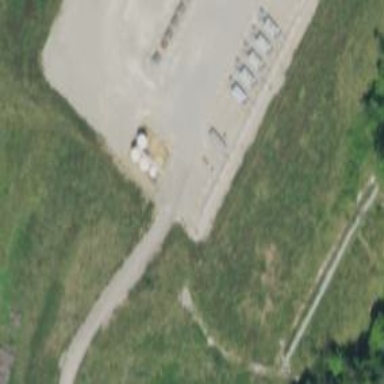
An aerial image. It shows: Storage tank with man-made structure.